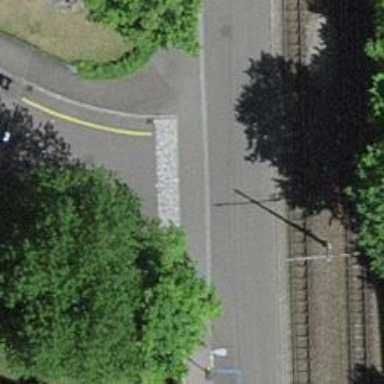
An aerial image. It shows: Asphalt road in living street.